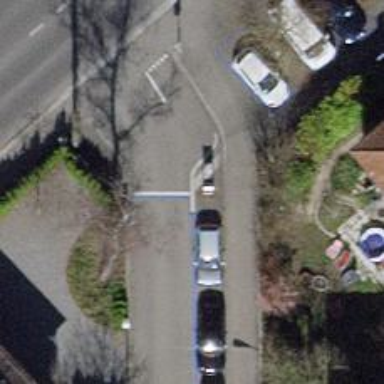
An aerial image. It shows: Residential road with asphalt surface. There is opposite cycleway.